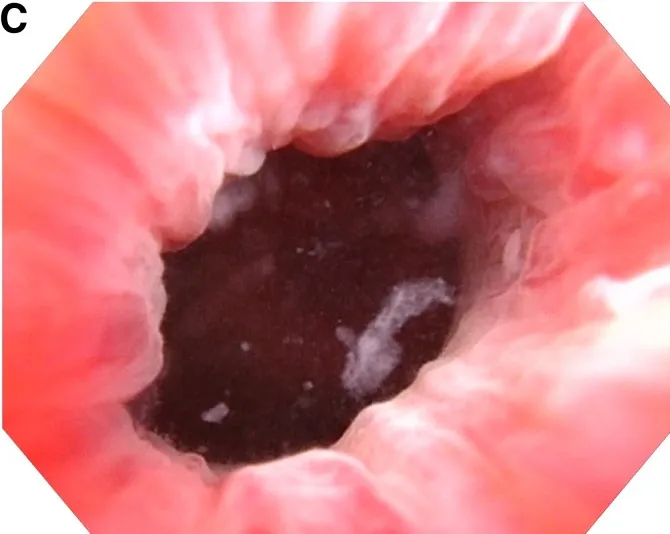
Cystoscopy diagnosis of the tumor. (C) View of the bladder neck showing no visible malignancy.
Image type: endoscopy (other_endoscopy)